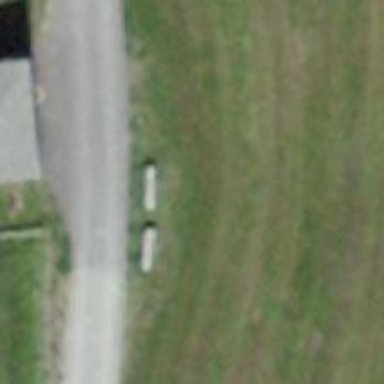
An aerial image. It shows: Bench.